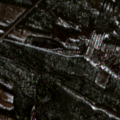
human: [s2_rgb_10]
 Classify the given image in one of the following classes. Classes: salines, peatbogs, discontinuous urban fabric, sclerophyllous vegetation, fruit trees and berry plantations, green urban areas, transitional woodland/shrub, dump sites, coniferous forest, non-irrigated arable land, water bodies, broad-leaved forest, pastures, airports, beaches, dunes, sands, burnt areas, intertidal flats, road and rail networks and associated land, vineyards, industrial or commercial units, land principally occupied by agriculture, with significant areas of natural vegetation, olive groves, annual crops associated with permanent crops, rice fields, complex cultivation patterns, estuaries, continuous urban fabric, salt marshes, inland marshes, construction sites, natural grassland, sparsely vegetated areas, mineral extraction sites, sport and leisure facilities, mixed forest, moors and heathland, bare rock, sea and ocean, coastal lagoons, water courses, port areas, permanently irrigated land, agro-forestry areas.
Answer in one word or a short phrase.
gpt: land principally occupied by agriculture, with significant areas of natural vegetation, coniferous forest